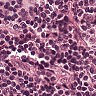
Metastatic tissue present: no